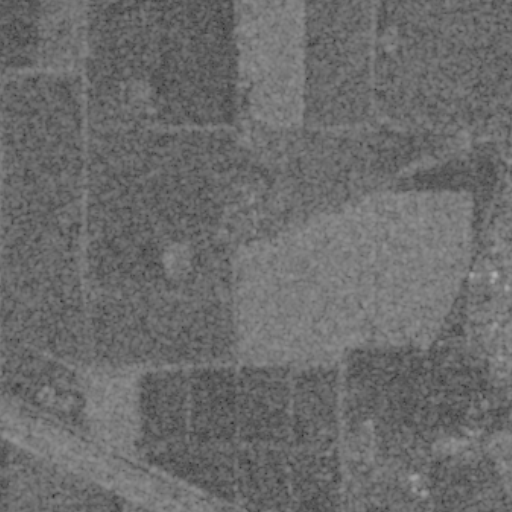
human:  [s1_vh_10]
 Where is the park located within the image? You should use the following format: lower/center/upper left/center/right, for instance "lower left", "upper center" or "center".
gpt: The park is located in the upper right of the image.
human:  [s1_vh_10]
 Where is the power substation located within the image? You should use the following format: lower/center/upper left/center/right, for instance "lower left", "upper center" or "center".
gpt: The power substation is located in the lower right of the image.
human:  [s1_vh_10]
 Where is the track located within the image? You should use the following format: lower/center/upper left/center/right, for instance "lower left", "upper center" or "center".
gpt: There is no track in the image.

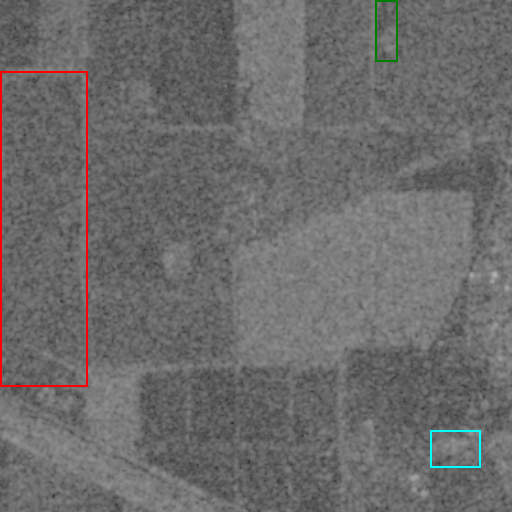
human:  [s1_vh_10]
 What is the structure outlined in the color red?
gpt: The structure outlined in red is a crop field.
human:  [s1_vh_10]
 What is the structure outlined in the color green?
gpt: The structure outlined in green is a park.
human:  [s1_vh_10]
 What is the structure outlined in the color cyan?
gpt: The structure outlined in cyan is a power substation.
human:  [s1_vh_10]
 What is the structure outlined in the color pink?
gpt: There is no pink outline.